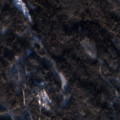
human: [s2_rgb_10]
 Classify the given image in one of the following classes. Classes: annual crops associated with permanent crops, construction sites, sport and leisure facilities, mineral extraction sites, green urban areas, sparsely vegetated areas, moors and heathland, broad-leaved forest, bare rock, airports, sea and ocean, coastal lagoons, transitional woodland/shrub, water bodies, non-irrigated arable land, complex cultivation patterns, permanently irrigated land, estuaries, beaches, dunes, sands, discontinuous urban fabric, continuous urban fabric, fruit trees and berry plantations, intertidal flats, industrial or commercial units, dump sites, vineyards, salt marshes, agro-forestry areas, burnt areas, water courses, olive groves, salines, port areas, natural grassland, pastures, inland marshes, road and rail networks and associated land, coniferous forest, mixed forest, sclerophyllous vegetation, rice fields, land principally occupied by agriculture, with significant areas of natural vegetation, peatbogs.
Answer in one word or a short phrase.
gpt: coniferous forest, mixed forest